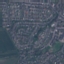
Label: Residential